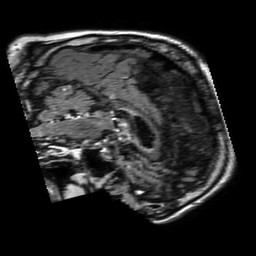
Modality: FLAIR
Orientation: sagittal
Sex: male
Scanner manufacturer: philips
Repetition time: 11 s
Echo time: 0.125 s